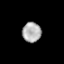
Tissue: lung
Cell type: Epithelial cells
Senescence score: 0.1713
Nuclear area (px): 372
Mean DAPI intensity: 171.215